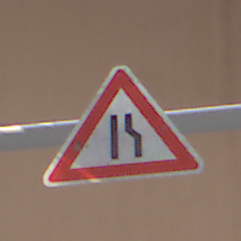
Verkehrszeichen: EinseitigVerengteFahrbahnRechts
Umgebung: Outdoor, Urban
Tageszeit: Midday
Wetter: PartlyCloudy
Licht: Natural
Jahreszeit: NotSpecified
Kontrast: MediumContrast